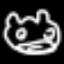
Label: frog